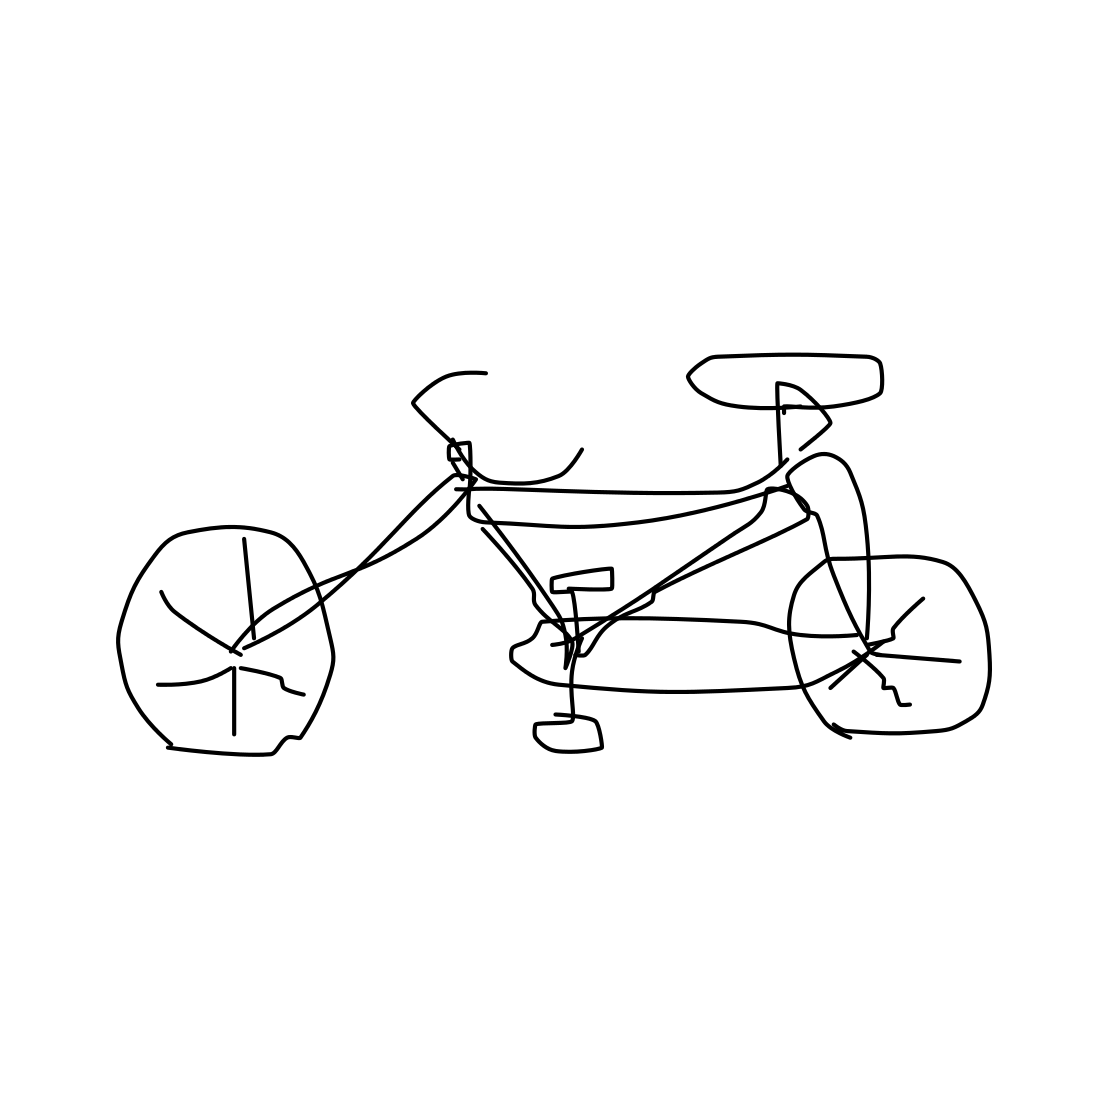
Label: bicycle